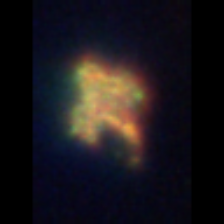
Taxon: Unknown_detritus
Group: Unknown